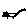
Label: cat